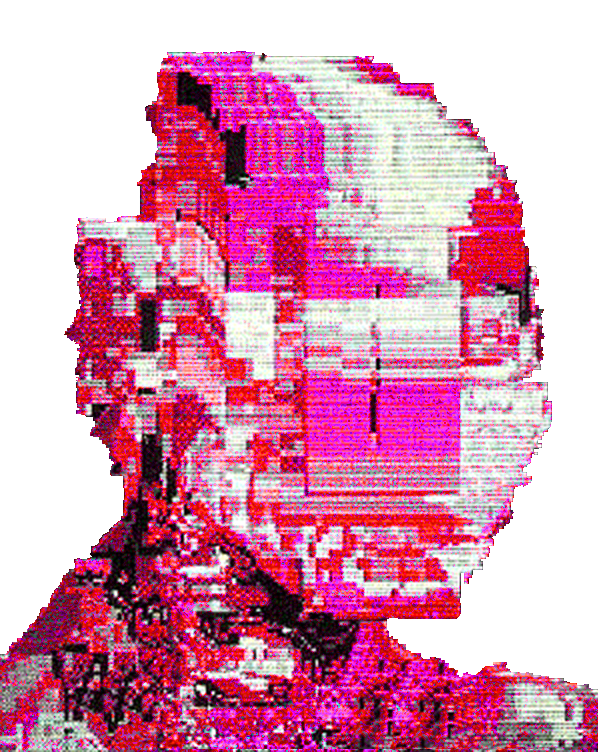
Label: 5_Rage